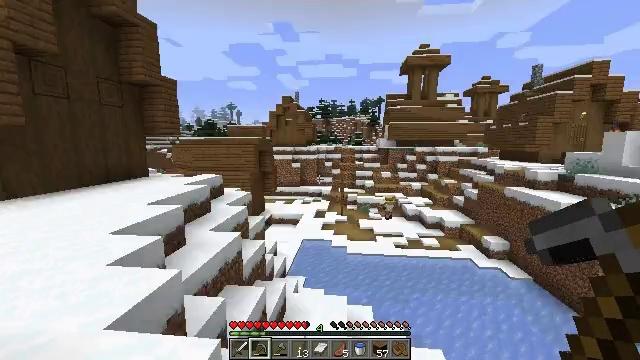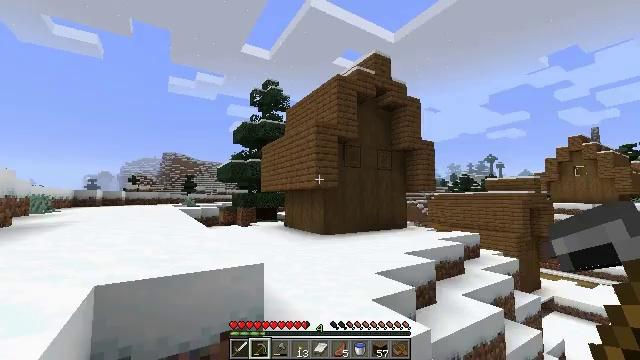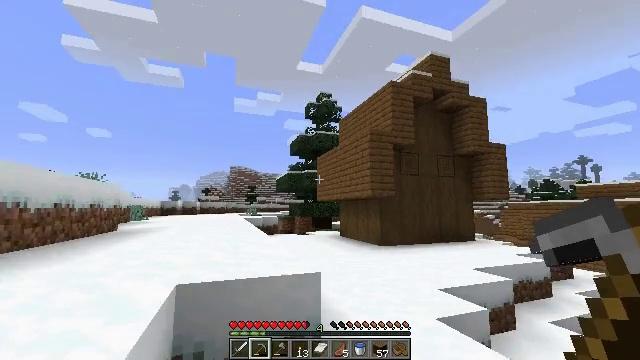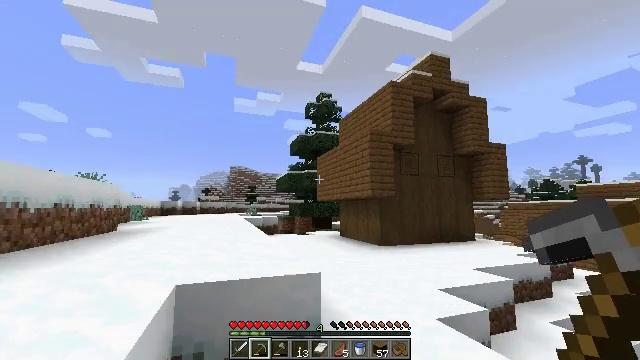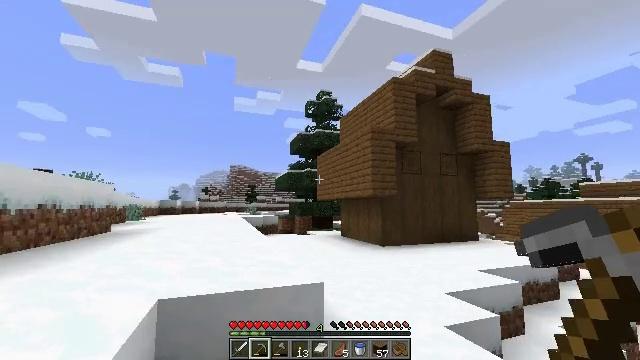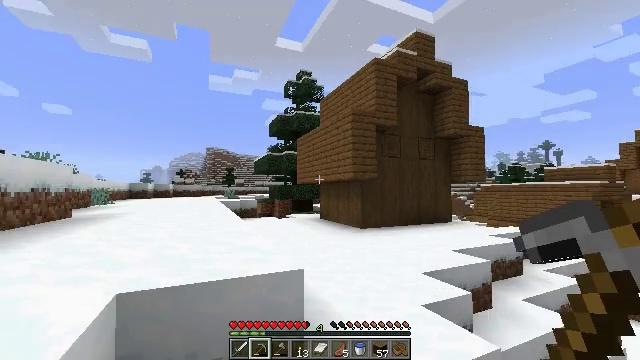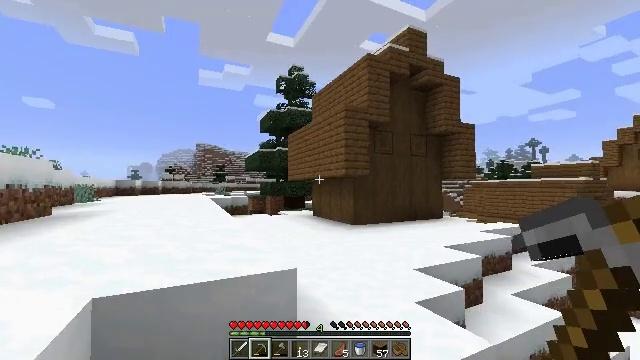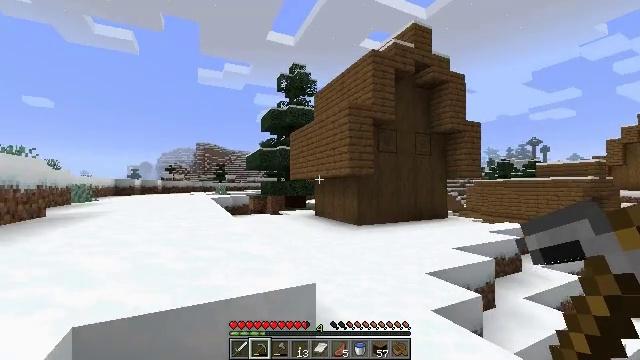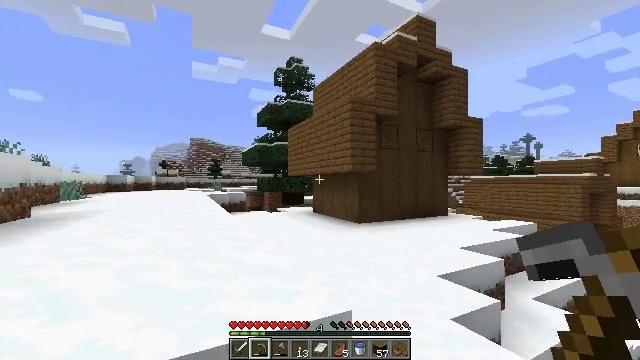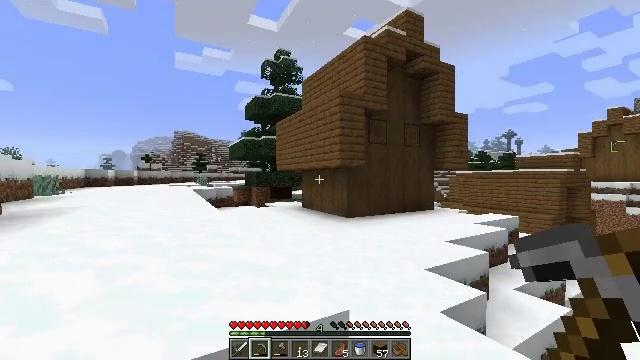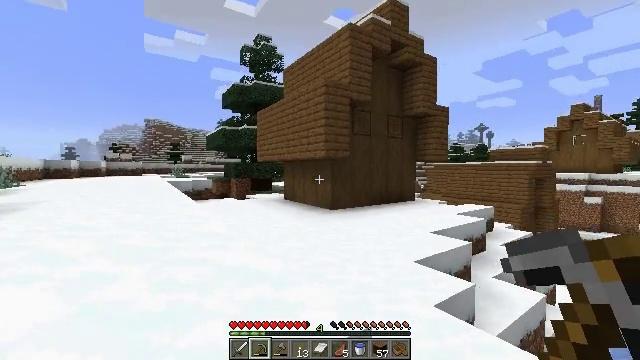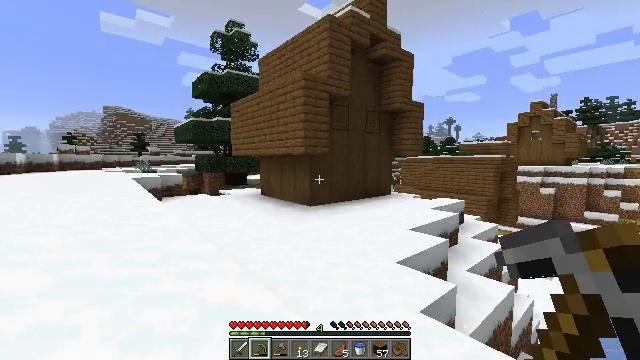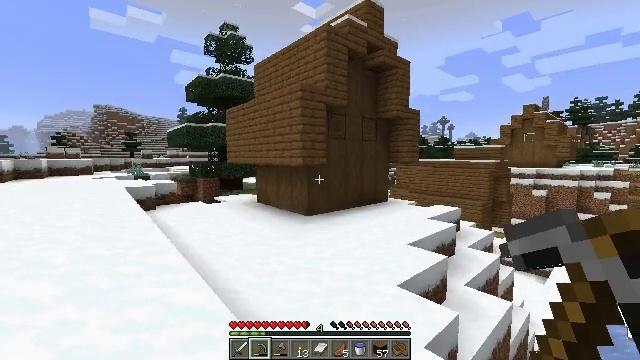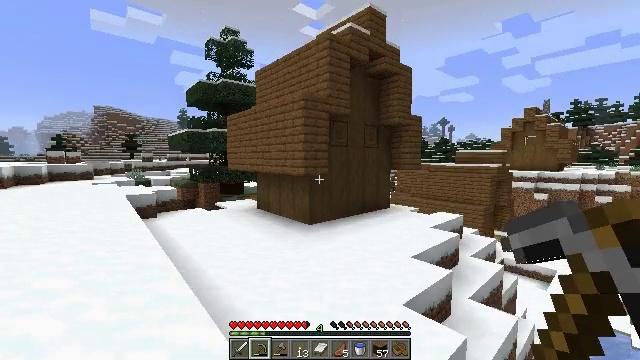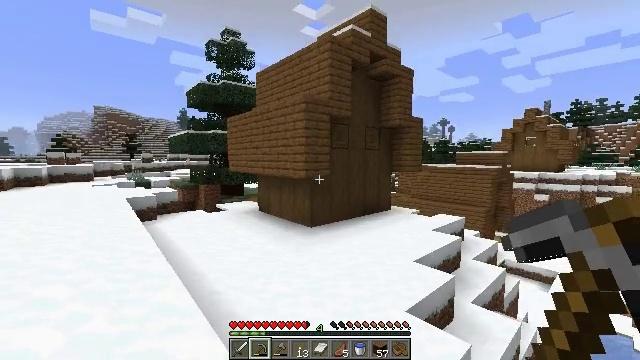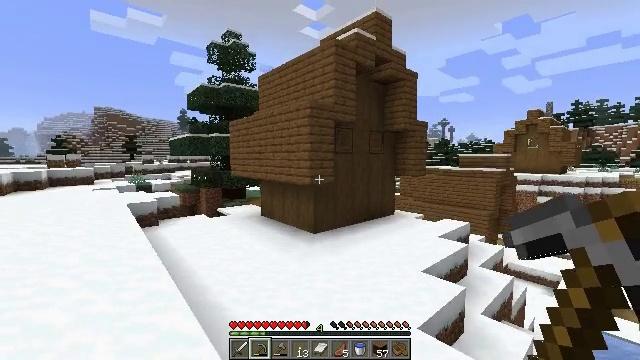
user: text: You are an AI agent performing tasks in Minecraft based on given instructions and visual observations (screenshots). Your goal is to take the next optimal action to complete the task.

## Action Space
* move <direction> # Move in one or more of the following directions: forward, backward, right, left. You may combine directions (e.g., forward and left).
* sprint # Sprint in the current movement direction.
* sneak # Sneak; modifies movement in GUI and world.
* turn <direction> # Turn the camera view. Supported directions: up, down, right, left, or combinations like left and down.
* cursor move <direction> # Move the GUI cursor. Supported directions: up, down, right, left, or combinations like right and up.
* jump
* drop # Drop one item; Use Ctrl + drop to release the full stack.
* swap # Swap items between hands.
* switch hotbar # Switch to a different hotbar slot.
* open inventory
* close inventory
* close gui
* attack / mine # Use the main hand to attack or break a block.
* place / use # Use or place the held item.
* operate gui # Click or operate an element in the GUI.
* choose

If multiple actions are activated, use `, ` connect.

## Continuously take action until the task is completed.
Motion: motion action
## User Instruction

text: Attack the lantern to recycle it.
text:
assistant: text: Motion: turn left and up
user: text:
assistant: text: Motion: turn left and up
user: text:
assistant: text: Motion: move forward
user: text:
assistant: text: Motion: move forward
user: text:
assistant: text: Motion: move forward, turn right and down
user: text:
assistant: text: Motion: move forward and move left, turn right
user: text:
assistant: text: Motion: move forward and move left
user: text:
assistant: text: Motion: move forward and move left, turn right
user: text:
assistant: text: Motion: move forward and move left, turn right and down
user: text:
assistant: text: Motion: move forward and move left, turn right and down
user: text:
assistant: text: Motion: move forward and move left, turn right and down, jump
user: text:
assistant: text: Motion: move forward and move left, turn right, jump
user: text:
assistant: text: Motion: move forward and move left, jump
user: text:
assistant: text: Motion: move forward and move left, jump
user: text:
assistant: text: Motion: move forward and move left, jump
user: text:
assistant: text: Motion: move forward and move left
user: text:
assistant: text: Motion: move forward and move left
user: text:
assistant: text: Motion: move forward and move left
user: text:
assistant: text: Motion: move forward and move left
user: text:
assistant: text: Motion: move forward and move left, turn left and down
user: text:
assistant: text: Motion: move forward and move left
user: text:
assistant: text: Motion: move forward and move left
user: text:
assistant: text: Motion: move forward, turn left and down
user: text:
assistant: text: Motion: move forward
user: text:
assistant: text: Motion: move forward, turn left and down
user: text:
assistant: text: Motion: move forward
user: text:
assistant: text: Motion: move forward
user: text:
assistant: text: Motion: move forward, sprint
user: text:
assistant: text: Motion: move forward, sprint
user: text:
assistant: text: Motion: move forward, sprint